Question: For didactic purposes I like to perform and display calculations in Excel. To display calculations I use the following VBA worksheet-function:
'''
Function DisplayFormula(range_rng As Range) As String
Application.Volatile
If range_rng.HasArray Then
DisplayFormula = "<-- " & " {" & range_rng.FormulaArray & "}"
Else
DisplayFormula = "<-- " & " " & range_rng.FormulaArray
End If
End Function
'''
This works, however, I'm stuck with the implementation of two modifications:
1. I would like to display the actual values that are called in range_rng.
2. I would like to display variables instead of the ranges. The variables would be assigned in a separate cell, next to the cell where they are called from (see graphic below).
Column "C" shows the (desired) output formats for DisplayFormula(B3):

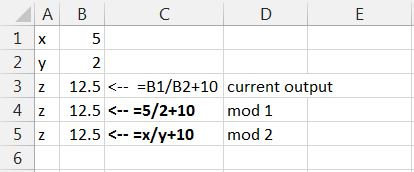
Answer: You can try this brute force approach.
I can't say that this is optimized, but it can satisfy your two conditions above.
'''
Function DisplayFormula2(r As Range, Optional o As Variant) As String
Dim a, b, z, x, y, w
Dim f As String, tf As String
Dim c As Range
Dim i As Integer
If IsMissing(o) Then o = 0
a = Array("+", "-", "/", "*", "%", "&", "^", "=", _
"<", ">", "<=", ">=", "<>", "(", ")")
f = r.FormulaArray: tf = f
For Each b In a
With Application.WorksheetFunction
tf = .Substitute(tf, b, "|")
End With
Next
z = VBA.Split(tf, "|")
For Each w In z
Debug.Print w
On Error Resume Next
Set c = Range(w)
On Error GoTo 0
If Not c Is Nothing Then
If IsArray(x) Then
ReDim Preserve x(UBound(x) + 1): x(UBound(x)) = w
ReDim Preserve y(UBound(y) + 1): y(UBound(y)) = c.Offset(0, o).Value2
Else
x = Array(w)
y = Array(c.Offset(0, o).Value2)
End If
End If
Set c = Nothing
Next
If IsArray(x) Then
For i = LBound(x) To UBound(x)
With Application.WorksheetFunction
f = .Substitute(f, x(i), y(i))
End With
Next
End If
DisplayFormula2 = IIf(r.HasArray, "<-- {" & f & "}", "<-- " & f)
End Function
'''
By the way, I don't think you need to use '.Volatile' so I removed it.
It will recalculate as long as you set Calculation mode to Automatic.
C3: '=DisplayFormula(B3)'
C4: '=DisplayFormula2(B4)'
C5: '=DisplayFormula2(B5,-1)'